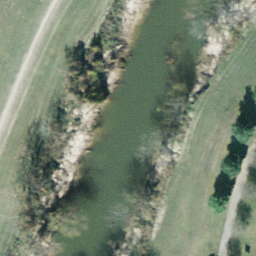
Label: river